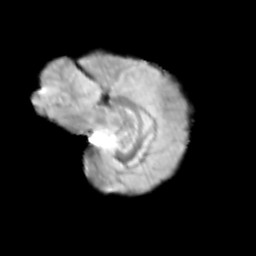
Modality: T2w
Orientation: sagittal
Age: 12
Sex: female
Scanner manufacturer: siemens
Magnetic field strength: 3 T
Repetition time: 3.8 s
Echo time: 0.07 s